Question: I know there are a lot of questions in regard to the auto sizing of text boxes in WPF, but I couldn't find a solution for the following problem.
Consider this simple window:
'''
<Window x:Class="TestVisualBrush.MainWindow"
xmlns="http://schemas.microsoft.com/winfx/2006/xaml/presentation"
xmlns:x="http://schemas.microsoft.com/winfx/2006/xaml"
Title="MainWindow" Height="470" Width="608">
<ScrollViewer>
<Grid>
<Grid.RowDefinitions>
<RowDefinition Height="Auto" />
<RowDefinition Height="*" />
</Grid.RowDefinitions>
<TextBox>Test</TextBox>
<TextBox MinHeight="100" Grid.Row="1" AcceptsReturn="True" >Test</TextBox>
</Grid>
</ScrollViewer>
</Window>
'''
This implements these two constraints I need:
1. This setup will make the second text box sized dynamically so that it uses the remaining window space.
2. If the window becomes too small for the required minimum size of the ScrollViewer's contents, the ScrollViewer shows a scrollbar.
However, when you type too much text in the second text box, the 'ScrollViewer' shows a scrollbar, instead of the 'TextBox'. I'd like to stop the text box from increasing its height beyond the space given by the parent 'Grid' originally. I can't use 'MaxHeight' in this case because there is no suitable 'ActualHeight' to bind to (as far as I can see).
Any suggestions on how to solve this (preferably without code-behind)?

In HTML what I want would translate to this:
'''
<table height="100%">
<tr>
<td><input type="text"></td>
</tr>
<tr height="100%">
<td>
<!-- Uses as much space as it gets, but scrolls if text inside
gets too large. Makes outer window scroll if too small
for min-height and other controls in table. -->
<textarea style="height:100%;min-height:100px"></textarea>
</td>
</tr>
</table>
'''
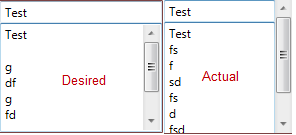
Answer: Scrollable-expandable-controls problem.
Scrollable-expandable-controls : are controls that can stretch as its content grows and will display scrollbars when their size is restricted.
Problem appears when they are located inside another scrollable control. Child scrollable-expandable-controls will keep expanding and will count on the outer scrollable control's scrollbars.
if you give it a maximum width or height problem will be resolved but you will need to know the size ahead and you don't have this privilege if you want a dynamic app that works well with all different screen sizes.
in order to achieve required behavior , we need a panel in between to allow its children (scrollable-expandable-control) to grow asking them to give the minimum required size and then give them the maxiumum size the parent provides without displaying scrollbars , currently there is no panel like this.
Here is a one that I developed to provide this functionality:
'''
class LimitChild : System.Windows.Controls.Panel
{
public LimitChild()
{
}
protected override Size MeasureOverride(System.Windows.Size availableSize)
{
System.Diagnostics.Debug.Assert(InternalChildren.Count == 1);
System.Windows.UIElement child = InternalChildren[0];
Size panelDesiredSize = new Size();
// panelDesiredSize.Width = availableSize.Width;
panelDesiredSize.Width = (double)child.GetValue(FrameworkElement.MinWidthProperty);
panelDesiredSize.Height = (double)child.GetValue(FrameworkElement.MinHeightProperty);
child.Measure(panelDesiredSize);
// IMPORTANT: do not allow PositiveInfinity to be returned, that will raise an exception in the caller!
// PositiveInfinity might be an availableSize input; this means that the parent does not care about sizing
return panelDesiredSize;
}
protected override System.Windows.Size ArrangeOverride(System.Windows.Size finalSize)
{
System.Windows.UIElement child = InternalChildren[0];
child.Arrange(new Rect(0, 0, finalSize.Width, finalSize.Height));
if (finalSize.Width > child.RenderSize.Width)
finalSize.Width = child.RenderSize.Width;
if (finalSize.Height > child.RenderSize.Height)
finalSize.Height = child.RenderSize.Height;
return finalSize; // Returns the final Arranged size
}
}
'''
and then inside your xaml incapsulate your scrollable-expandable-control in it.
'''
<l:LimitChild
Grid.Row="1">
<TextBox
VerticalScrollBarVisibility="Auto"
HorizontalScrollBarVisibility="Auto"
MinHeight="200"
AcceptsReturn="True">Test</TextBox>
</l:LimitChild>
'''